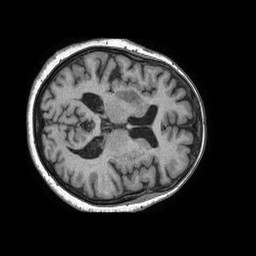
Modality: T1w
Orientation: axial
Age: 80
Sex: female
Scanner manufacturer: philips
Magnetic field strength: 1.5 T
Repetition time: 0.007667 s
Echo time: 0.003489 s